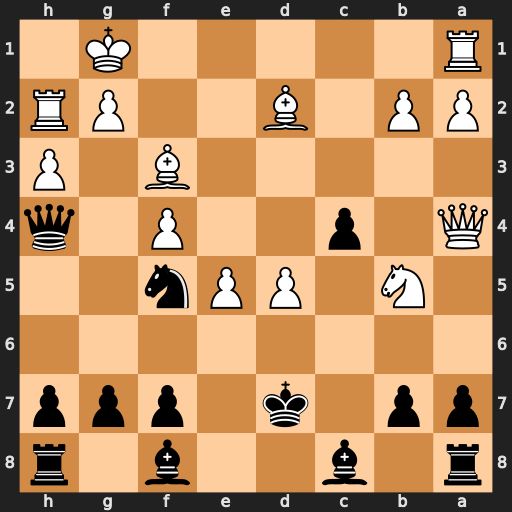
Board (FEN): r1b2b1r/pp1k1ppp/8/1N1PPn2/Q1p2P1q/5B1P/PP1B2PR/R5K1
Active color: b
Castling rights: -
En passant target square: -
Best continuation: Bc5+ Nd4+ Kd8